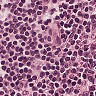
Metastatic tissue present: no